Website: home-depot
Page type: account-selection
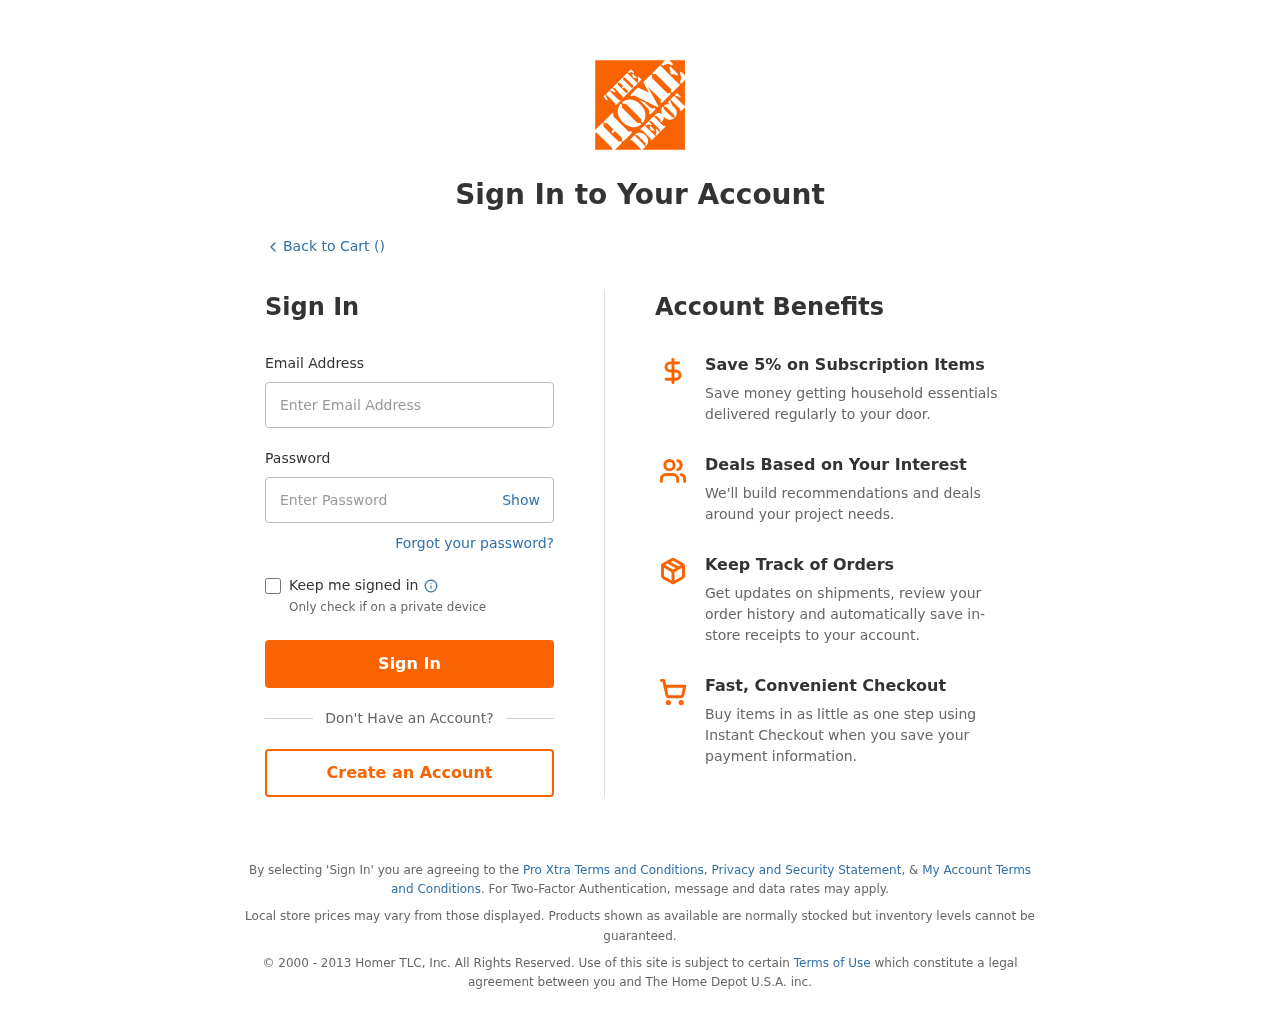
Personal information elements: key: PII_LOGIN_USERNAME
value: angela.weber